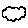
Label: cloud